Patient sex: M
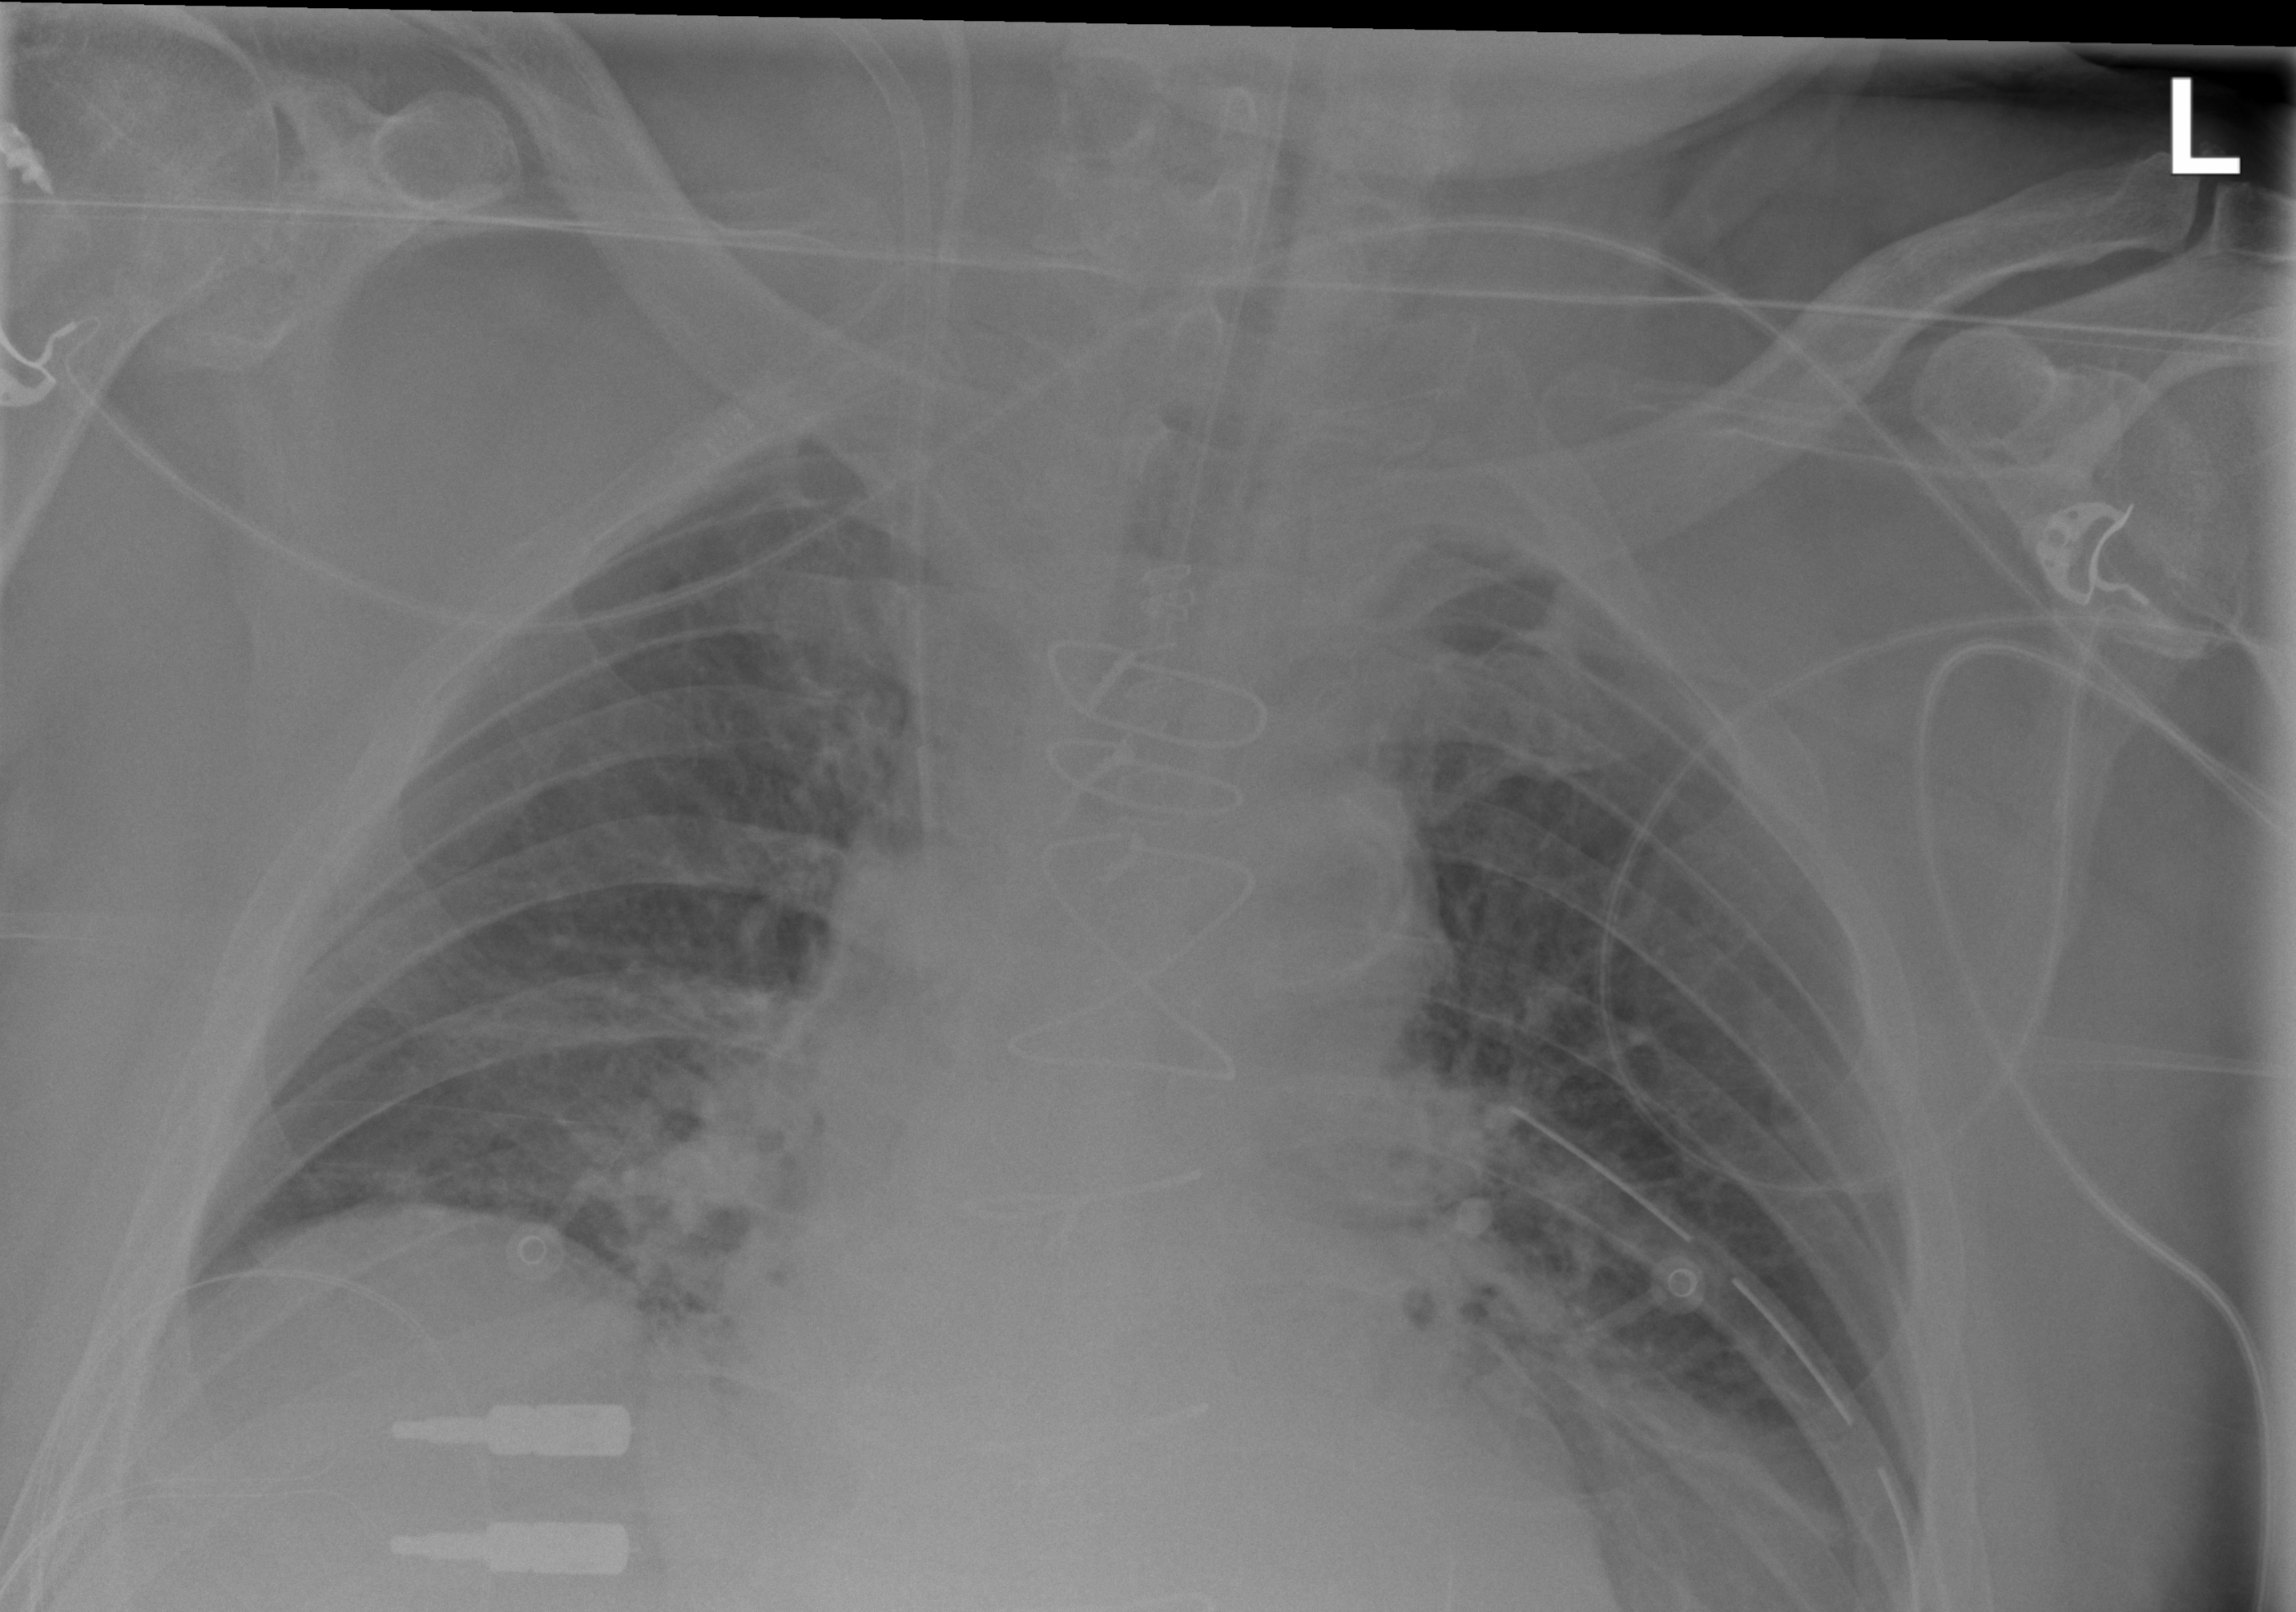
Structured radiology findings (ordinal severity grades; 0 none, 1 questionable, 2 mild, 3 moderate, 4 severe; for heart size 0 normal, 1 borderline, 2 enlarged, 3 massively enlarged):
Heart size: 0
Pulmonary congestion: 0
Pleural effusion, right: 0
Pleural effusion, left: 0
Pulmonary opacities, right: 0
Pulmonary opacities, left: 0
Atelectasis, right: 2
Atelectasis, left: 2